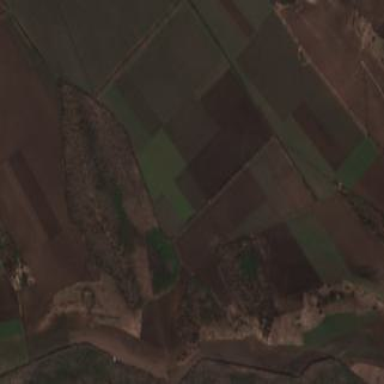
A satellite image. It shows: View of farmland.